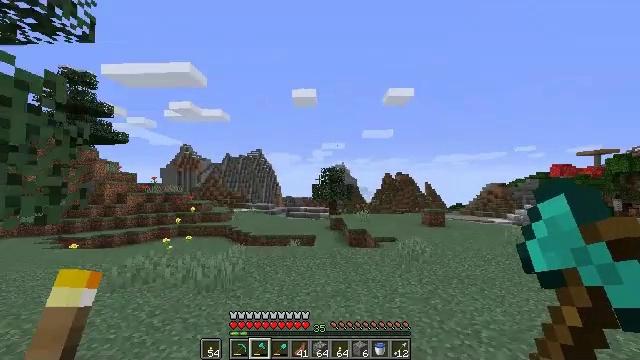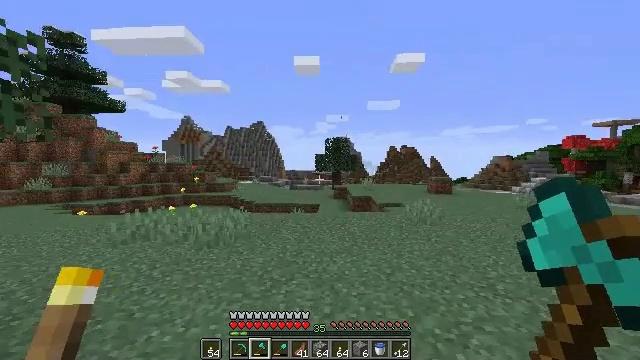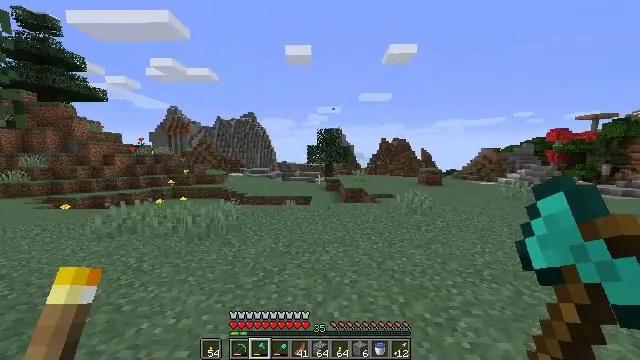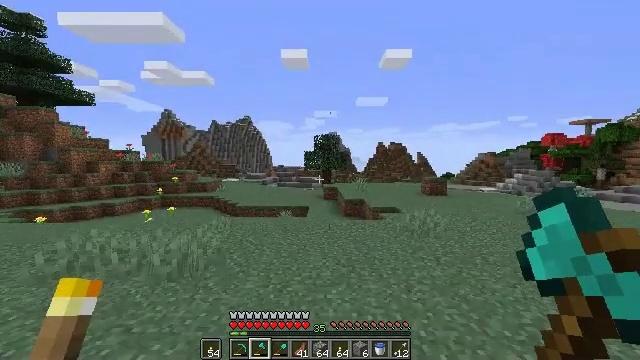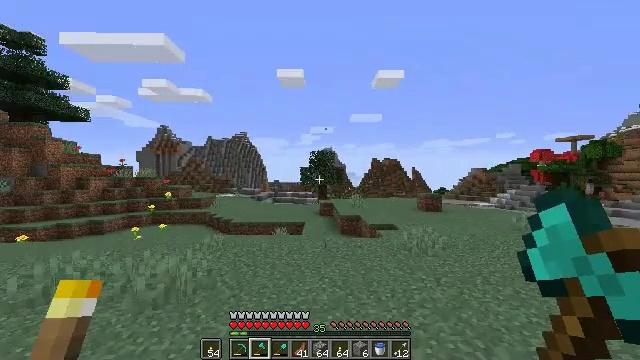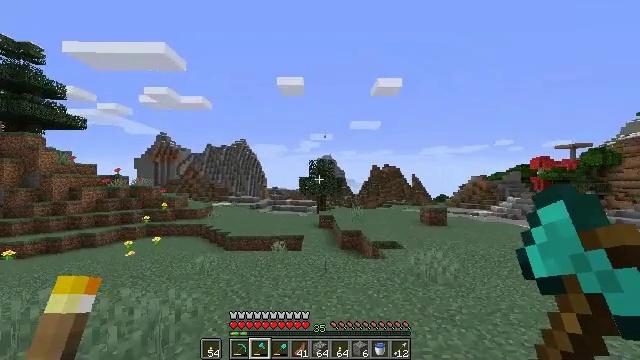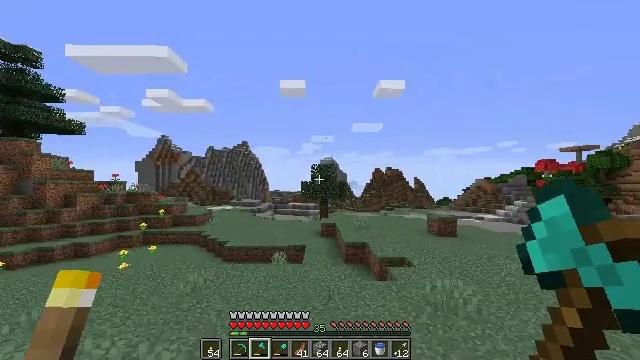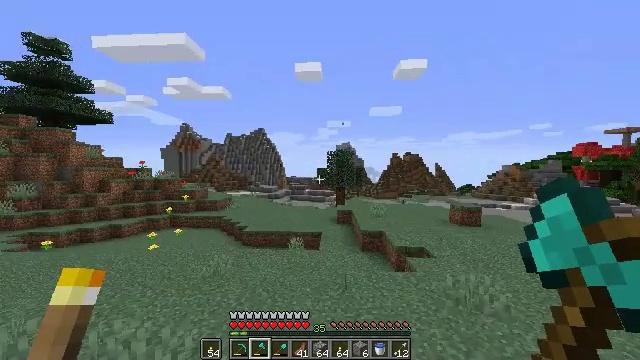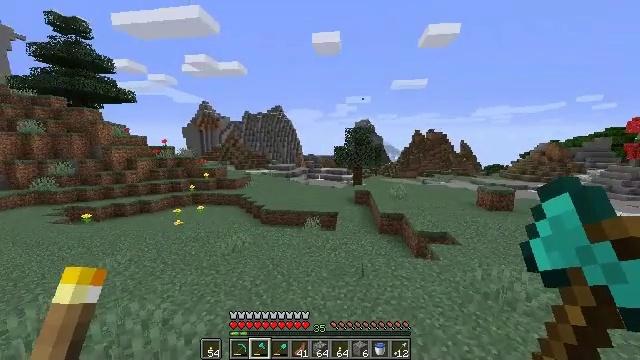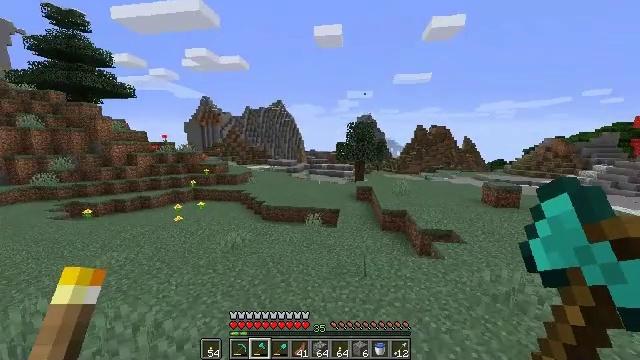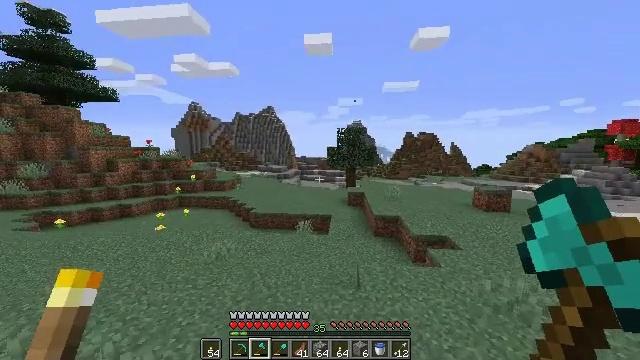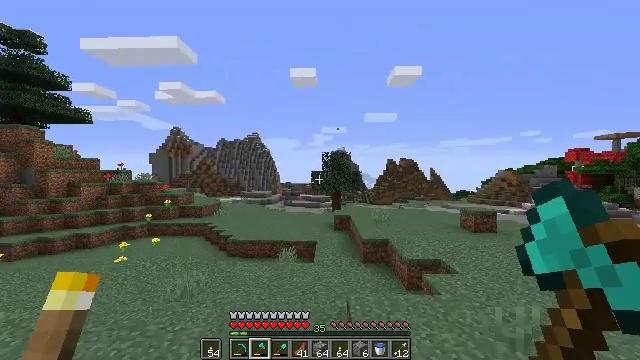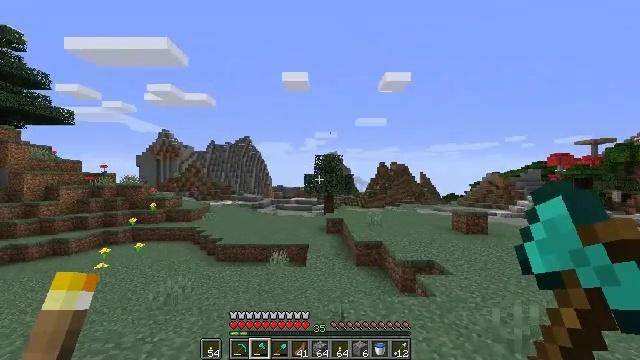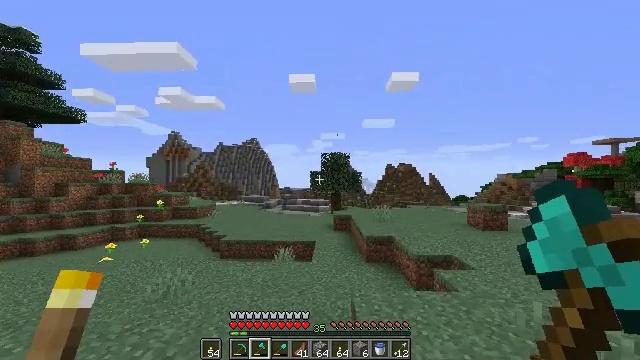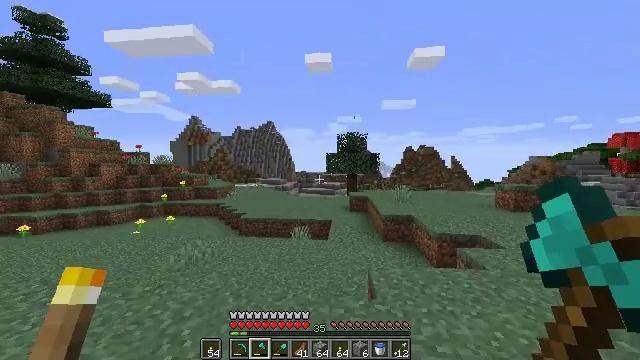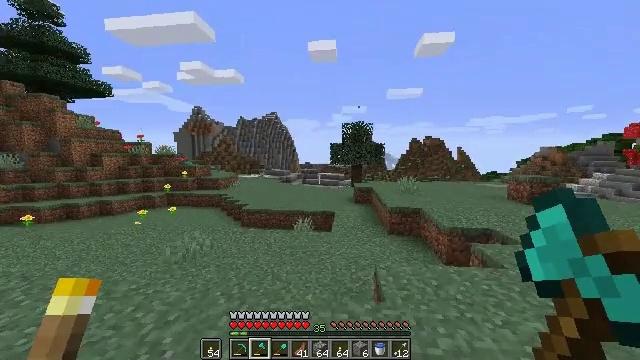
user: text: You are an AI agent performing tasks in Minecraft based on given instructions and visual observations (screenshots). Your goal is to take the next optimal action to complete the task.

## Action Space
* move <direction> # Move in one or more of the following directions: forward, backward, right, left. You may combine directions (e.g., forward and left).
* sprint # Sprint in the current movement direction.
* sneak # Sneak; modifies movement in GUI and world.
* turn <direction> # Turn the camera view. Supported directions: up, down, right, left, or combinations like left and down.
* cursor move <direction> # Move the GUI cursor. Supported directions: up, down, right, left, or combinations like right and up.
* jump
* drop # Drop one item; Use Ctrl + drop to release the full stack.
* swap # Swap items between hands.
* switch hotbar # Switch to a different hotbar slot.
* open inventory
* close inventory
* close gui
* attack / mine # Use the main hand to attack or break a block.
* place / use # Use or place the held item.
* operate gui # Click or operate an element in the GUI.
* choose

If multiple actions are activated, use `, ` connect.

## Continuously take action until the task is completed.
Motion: motion action
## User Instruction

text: Gather oak leaves by attacking.
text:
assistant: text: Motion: move forward, sprint, turn down, jump
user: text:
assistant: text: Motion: move forward, sprint, turn right and down, jump
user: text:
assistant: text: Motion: move forward, sprint, turn up, jump
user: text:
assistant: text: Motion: move forward, sprint, turn right and up, jump
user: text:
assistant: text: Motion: move forward, sprint, turn up, jump
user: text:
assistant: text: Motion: move forward, sprint, jump
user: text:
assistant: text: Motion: move forward, sprint, turn left and down, jump
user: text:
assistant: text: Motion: move forward, sprint, turn left and down, jump
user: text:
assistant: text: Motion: move forward, sprint, turn down, jump
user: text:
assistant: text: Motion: move forward, sprint, turn right and up, jump
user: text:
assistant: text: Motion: move forward, sprint, turn right and up, jump
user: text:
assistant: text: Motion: move forward, sprint, turn right and up, jump
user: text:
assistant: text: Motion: move forward, sprint, turn left, jump
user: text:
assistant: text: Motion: move forward, sprint, turn left and down, jump
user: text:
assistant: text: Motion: move forward, sprint, turn left and down, jump
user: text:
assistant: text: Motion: move forward, sprint, jump
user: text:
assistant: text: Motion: move forward, sprint, jump
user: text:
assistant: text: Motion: move forward, sprint, turn right, jump
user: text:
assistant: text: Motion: move forward, sprint, turn right, jump
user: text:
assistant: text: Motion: move forward, sprint, jump
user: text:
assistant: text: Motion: move forward, sprint, turn left and down, jump
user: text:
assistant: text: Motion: move forward, sprint, turn left and down, jump
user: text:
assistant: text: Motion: move forward, sprint, jump
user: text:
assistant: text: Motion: move forward, sprint, jump
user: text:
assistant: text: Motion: move forward, sprint, jump
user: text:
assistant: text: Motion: move forward, sprint, jump
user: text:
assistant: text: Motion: move forward, sprint, jump
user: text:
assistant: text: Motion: move forward, sprint, turn right and up, jump
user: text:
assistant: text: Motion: move forward, sprint, turn right and up, jump
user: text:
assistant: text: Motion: move forward, sprint, jump